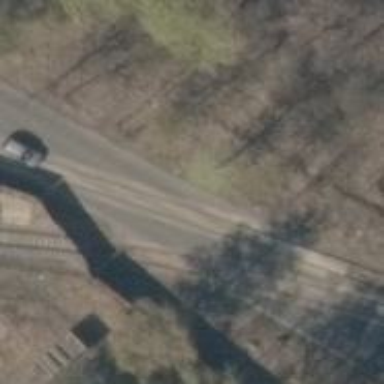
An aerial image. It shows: Level crossing with traffic_signals. The crossing also has saltire lights.